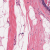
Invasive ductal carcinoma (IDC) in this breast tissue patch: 0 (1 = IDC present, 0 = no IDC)